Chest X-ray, PA view. Patient: 69 years old, sex F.
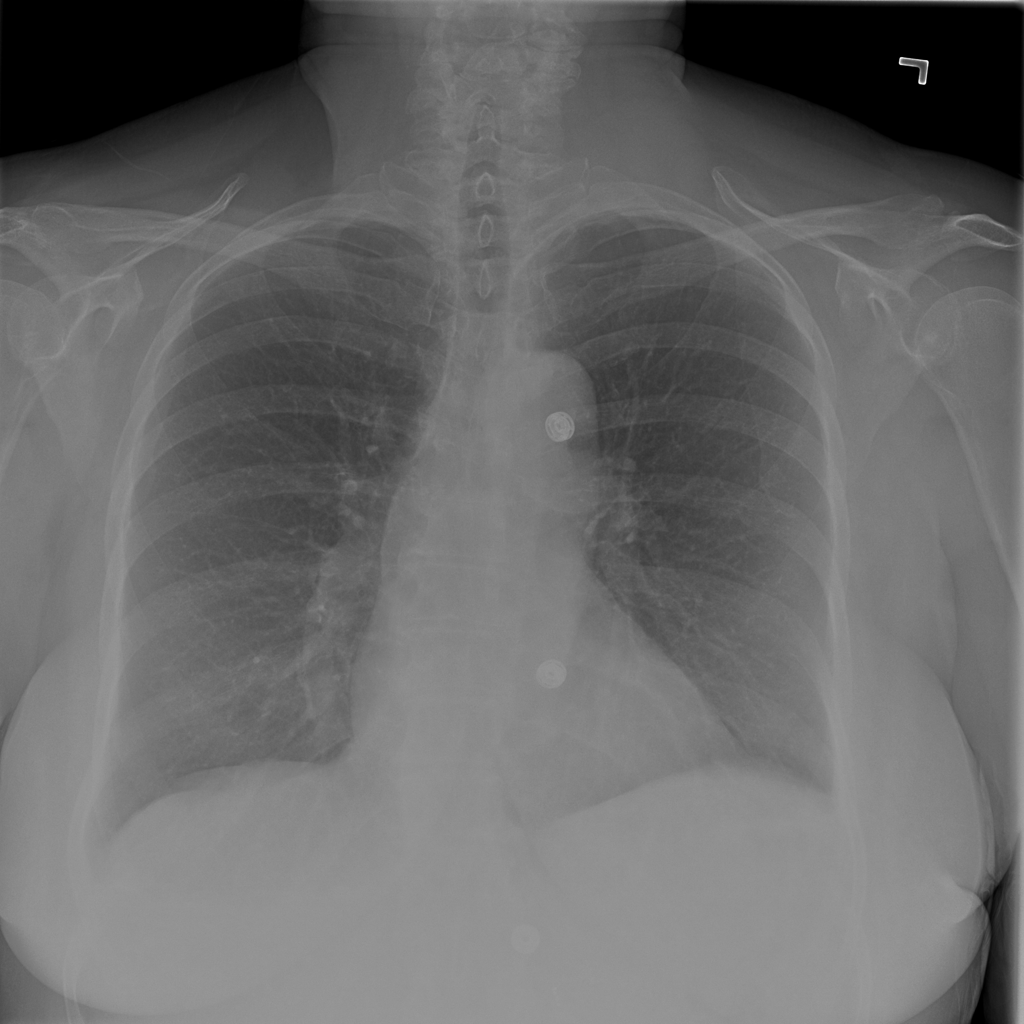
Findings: Infiltration